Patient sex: M
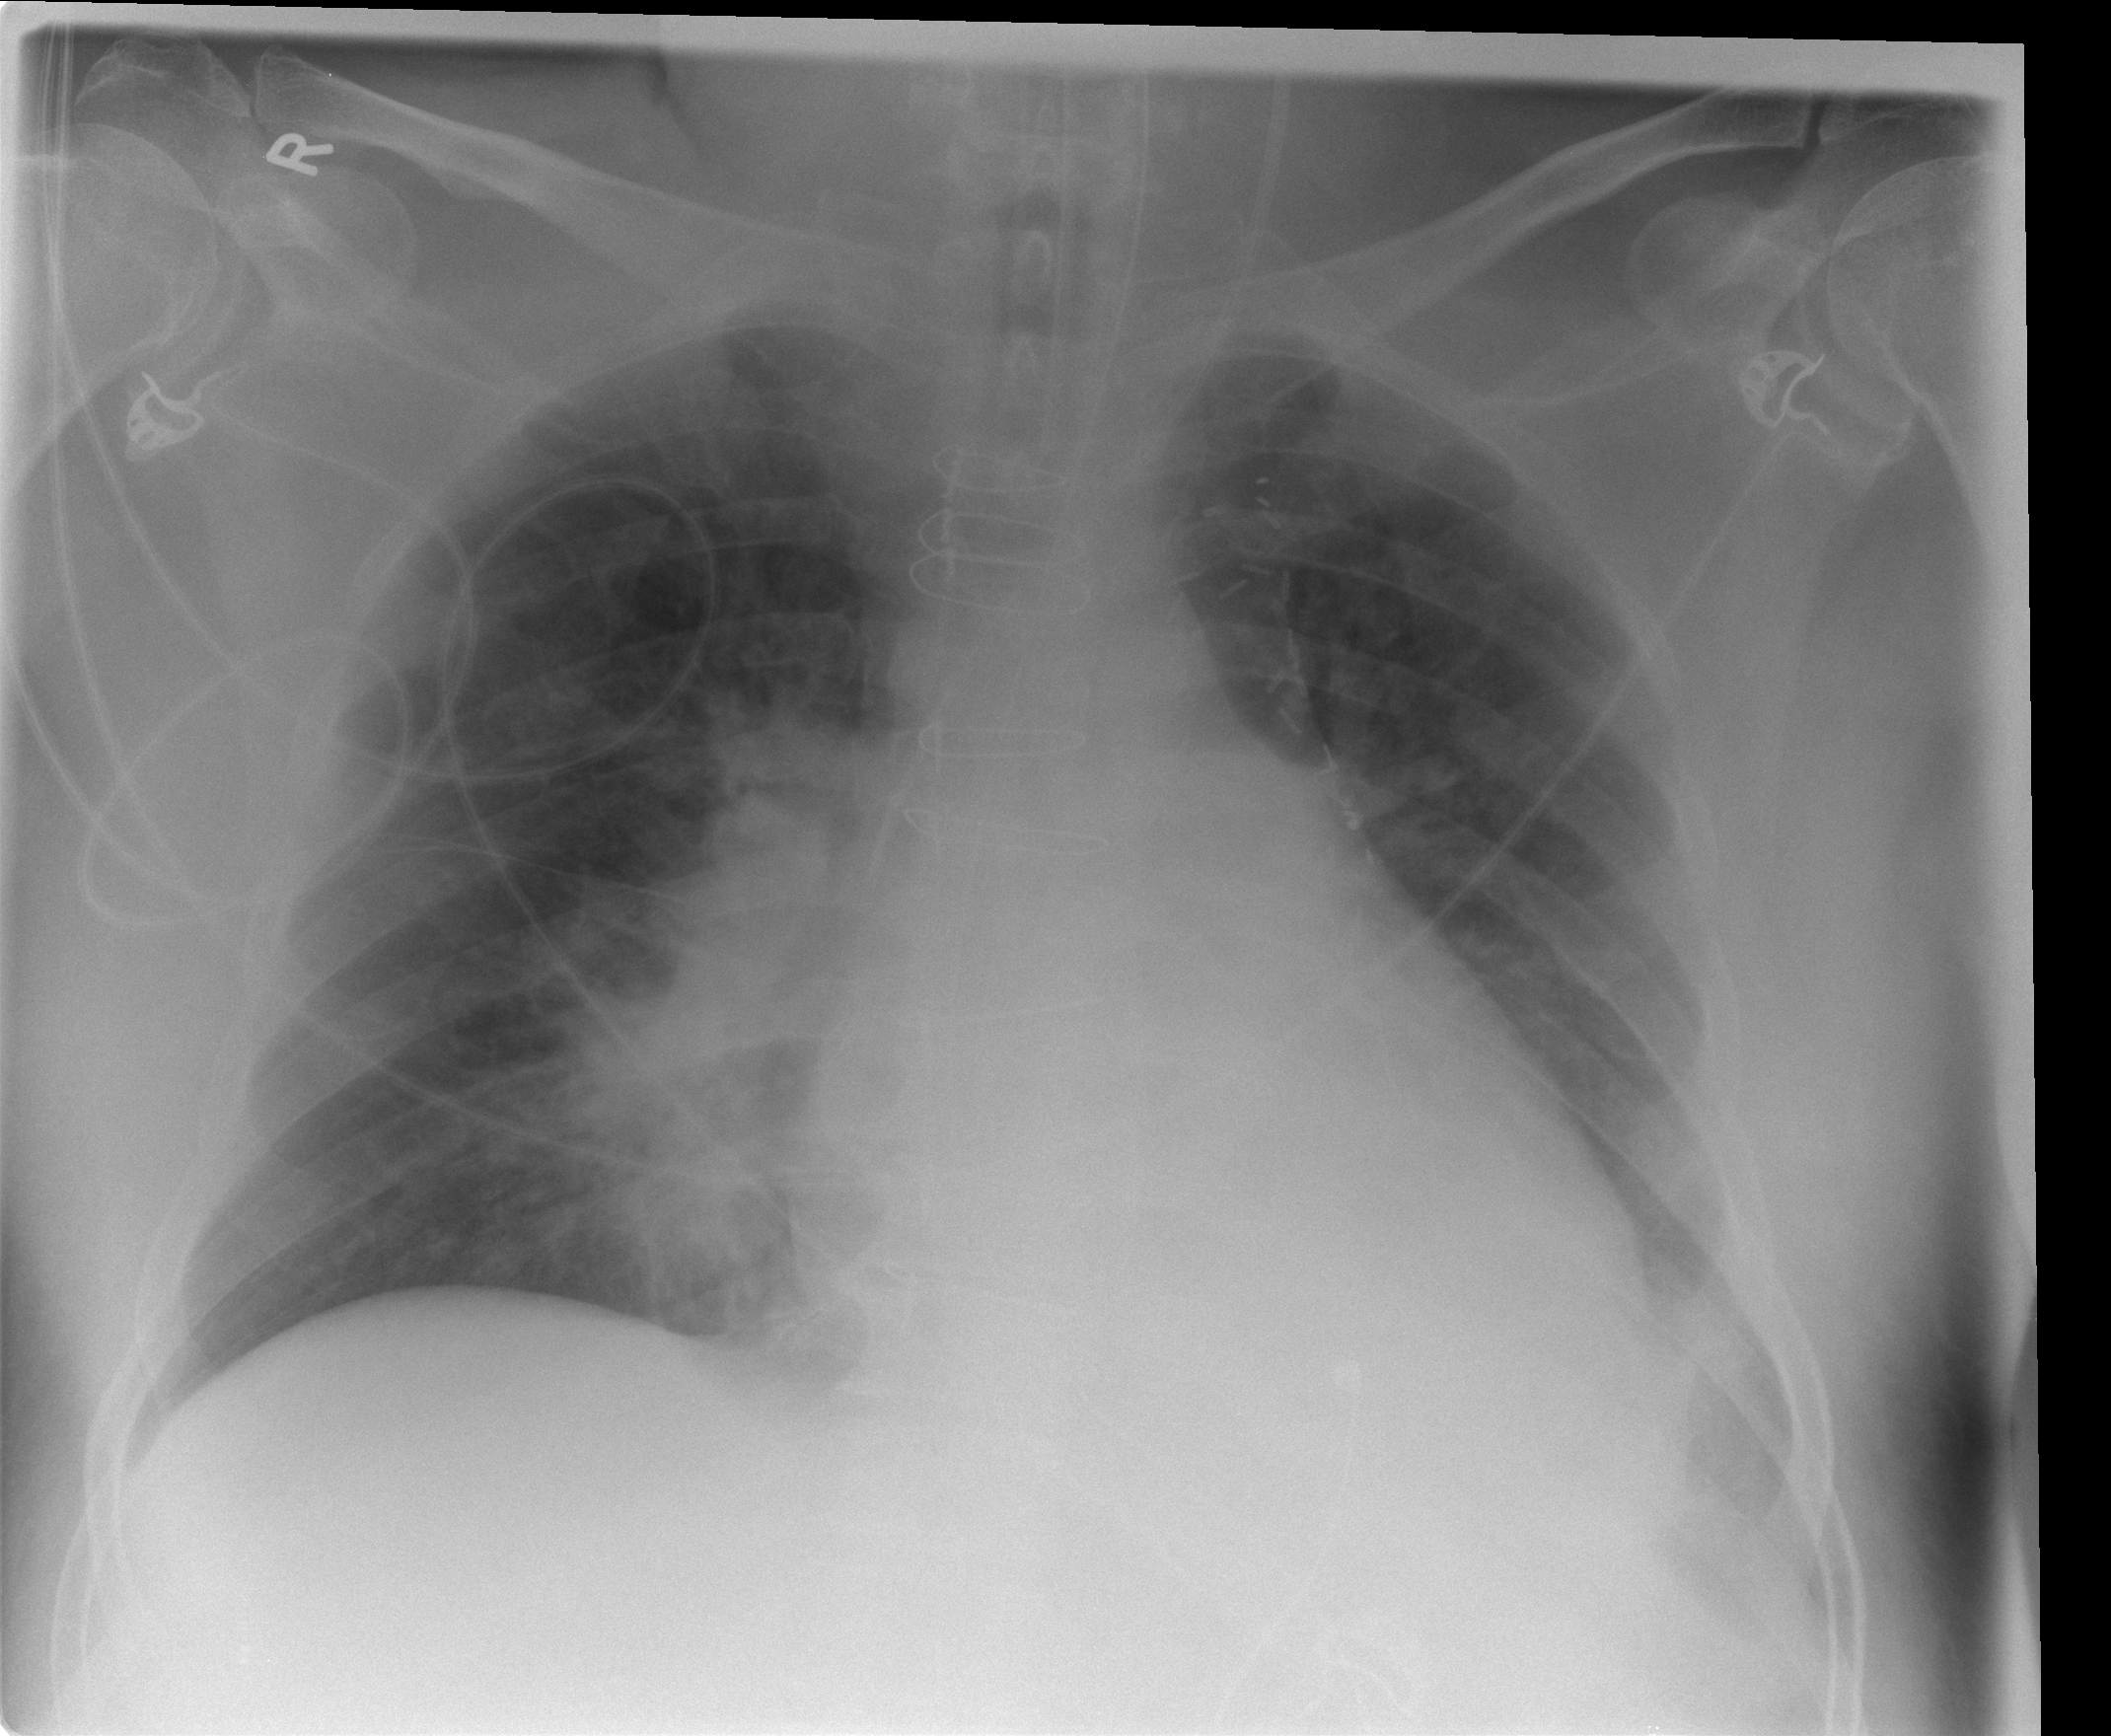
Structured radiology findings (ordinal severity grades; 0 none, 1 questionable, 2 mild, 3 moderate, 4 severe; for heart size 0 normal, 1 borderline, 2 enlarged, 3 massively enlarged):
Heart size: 2
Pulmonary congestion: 2
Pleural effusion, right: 0
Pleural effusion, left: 0
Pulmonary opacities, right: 2
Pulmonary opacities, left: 0
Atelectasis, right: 0
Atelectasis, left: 2